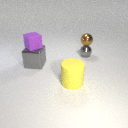
small gray metal sphere to the right of large yellow rubber cylinder